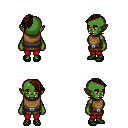
a pixel art fantasy rpg character, female body template, orc, green skin, leather chest armor, red pants, brown long mohawk hairstyle, ghillies, four views (front, back, left, right), 2x2 character sprite sheet, small pixel art, hard edges, no anti-aliasing